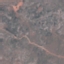
Label: HerbaceousVegetation